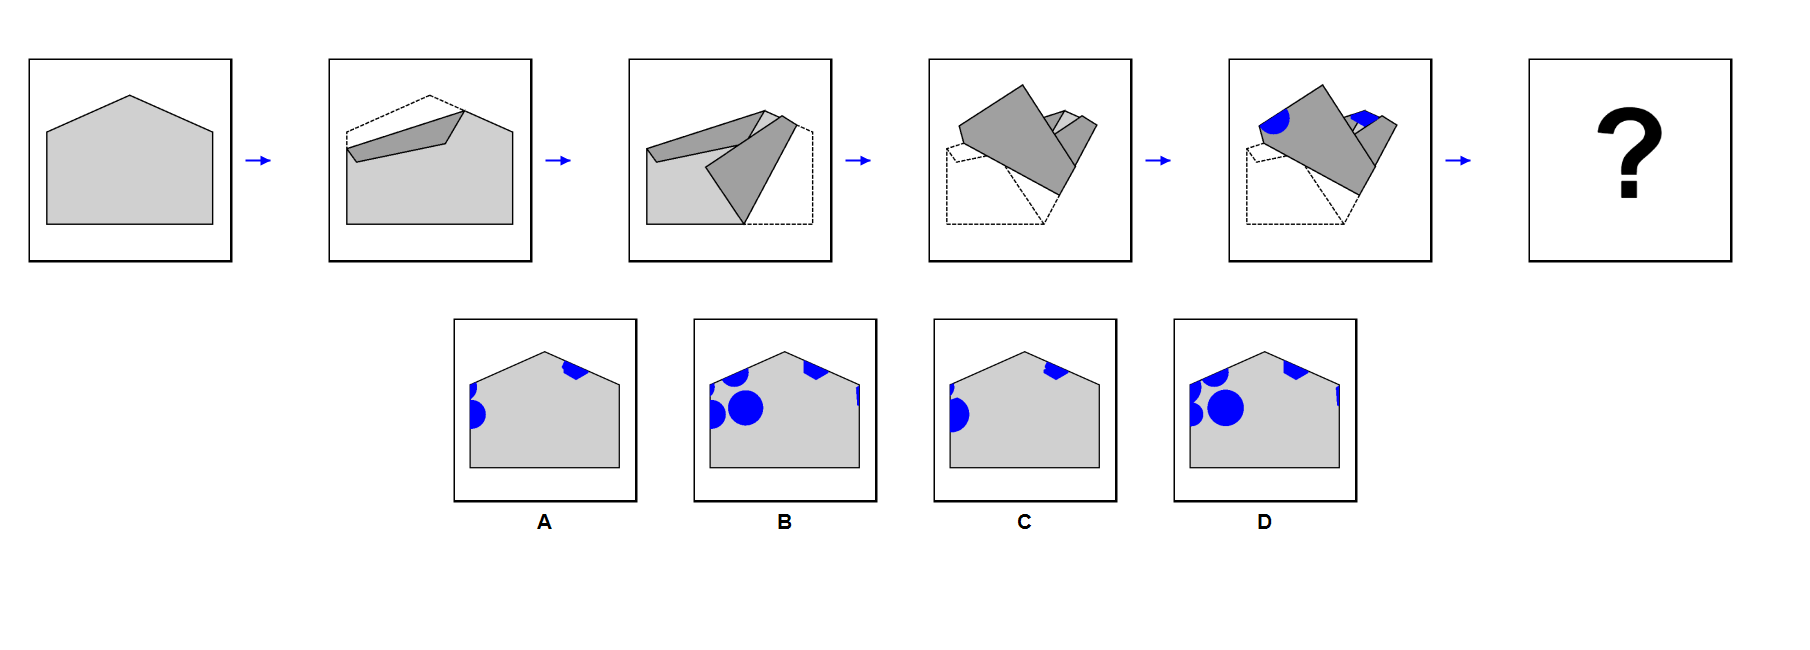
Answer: A